The image is the raw time-domain waveform of a rolling-element bearing's vibration signal. Diagnose the bearing from this image, choosing from: normal, inner_race, outer_race, ball.
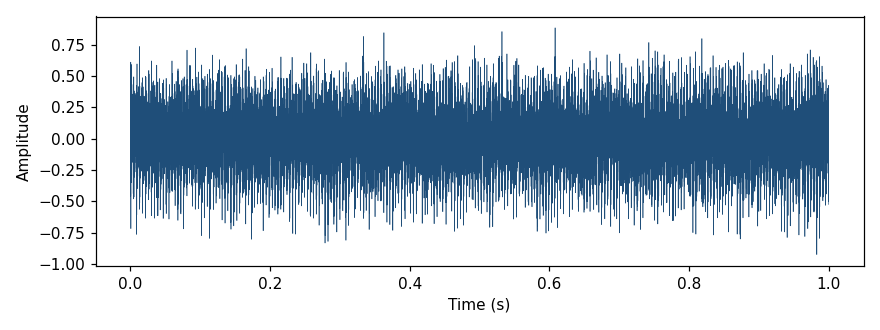
Answer: outer_race